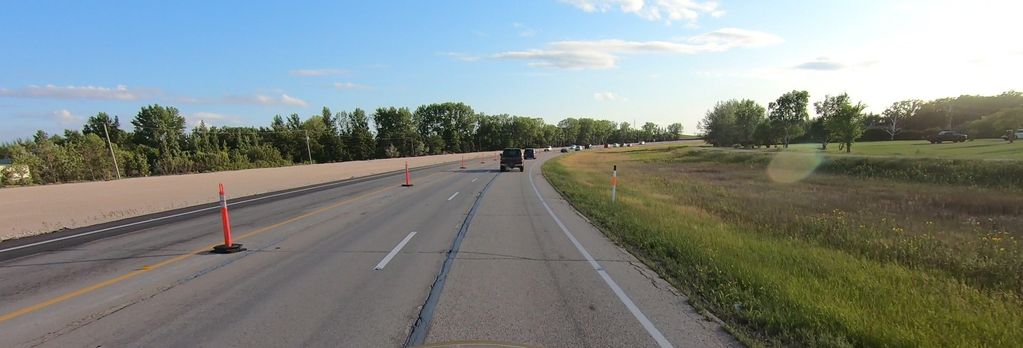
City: winnipeg